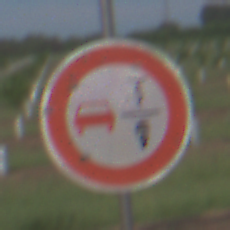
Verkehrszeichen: VerbotUeberholenEinspurigeFahrzeuge
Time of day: SunriseSunset
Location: Outdoor (Nature)
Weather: PartlyCloudy
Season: NotSpecified
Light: Natural